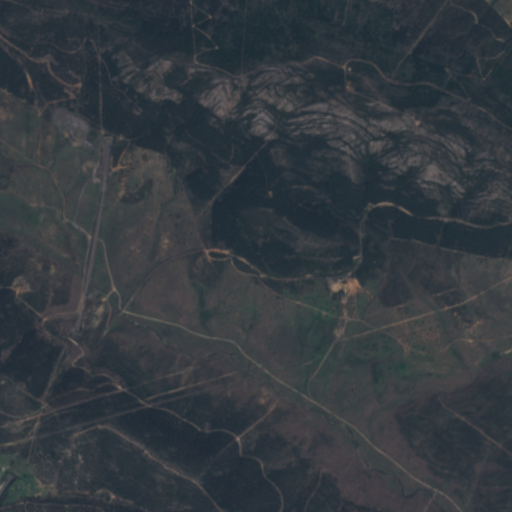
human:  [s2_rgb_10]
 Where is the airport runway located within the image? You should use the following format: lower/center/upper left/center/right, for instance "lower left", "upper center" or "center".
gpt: The airport runway is located in the lower right of the image.
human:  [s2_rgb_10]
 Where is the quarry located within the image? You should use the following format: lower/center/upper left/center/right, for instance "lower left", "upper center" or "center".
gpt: The quarry is located in the lower left of the image.
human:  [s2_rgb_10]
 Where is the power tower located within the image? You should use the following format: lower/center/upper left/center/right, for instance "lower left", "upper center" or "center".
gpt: There is no power tower in the image.